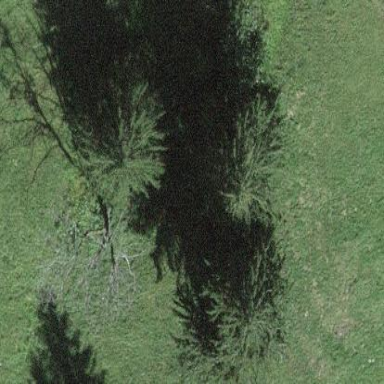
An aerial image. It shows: Beautiful woodland area.